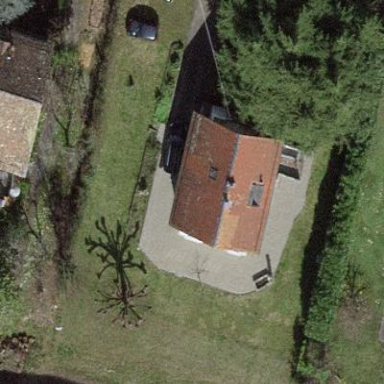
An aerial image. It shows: Garden surrounded by fence.